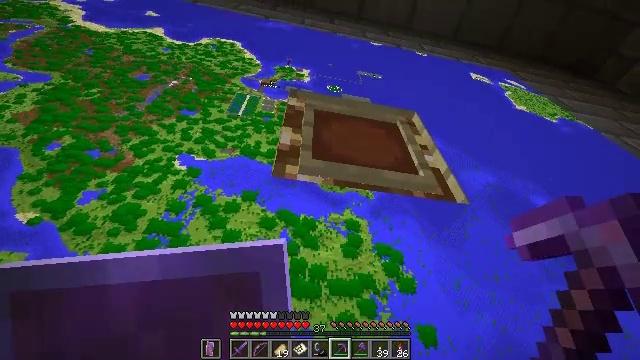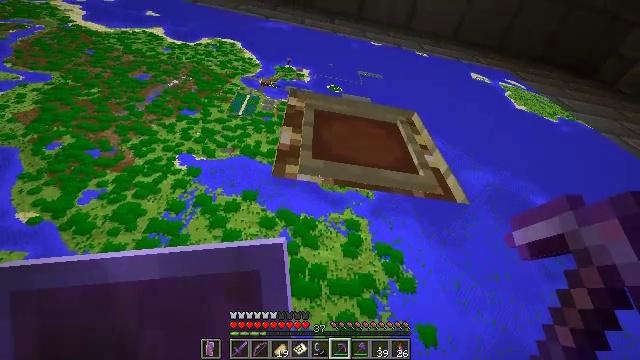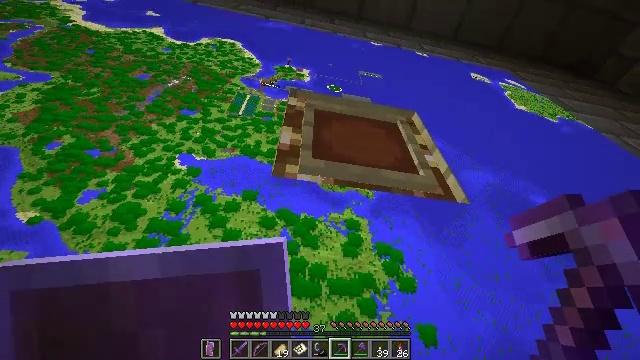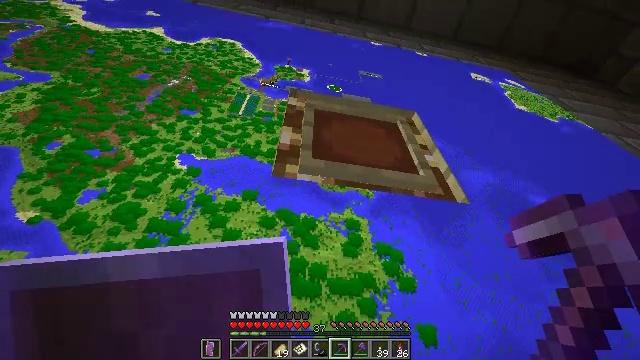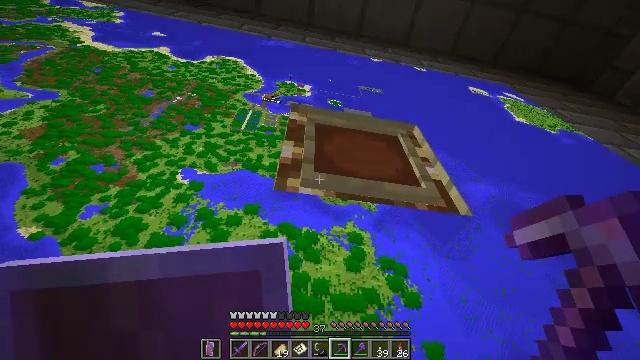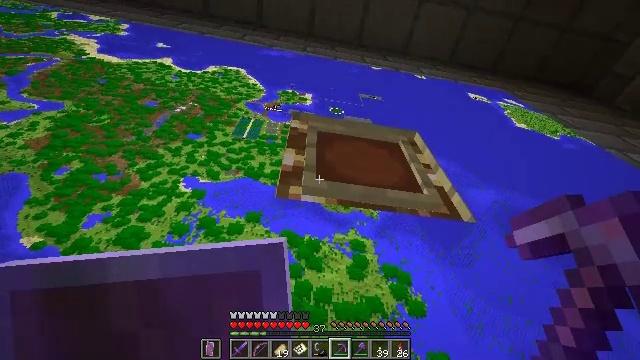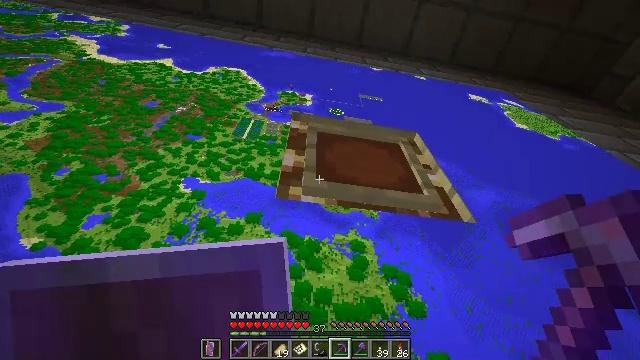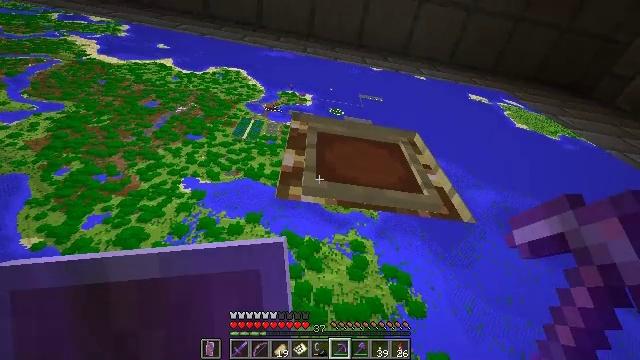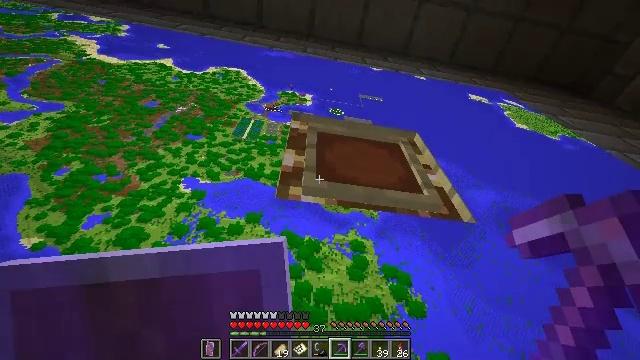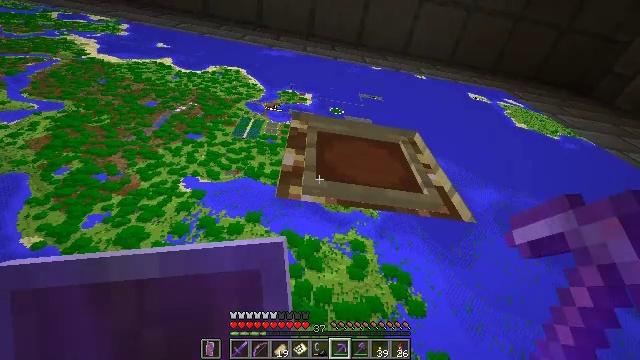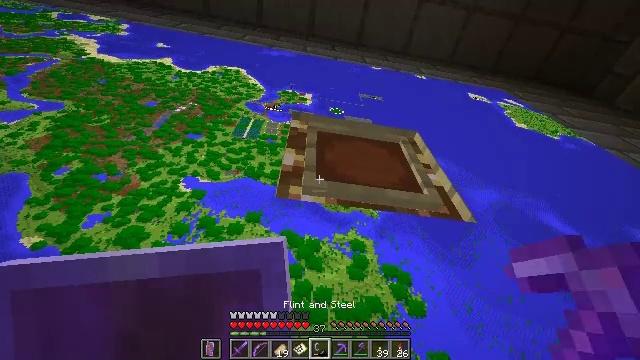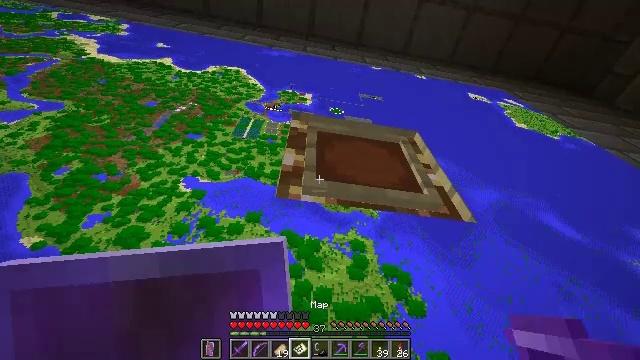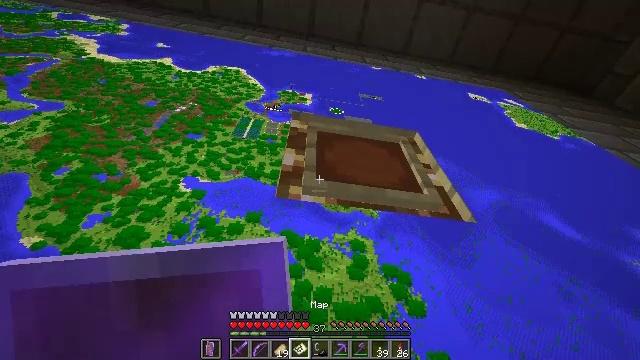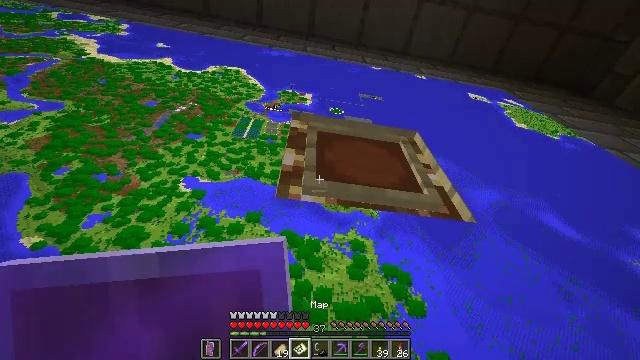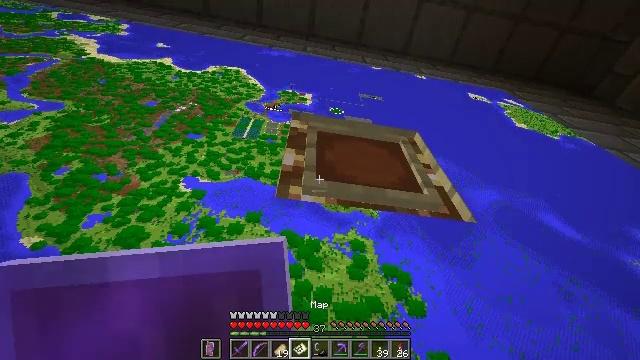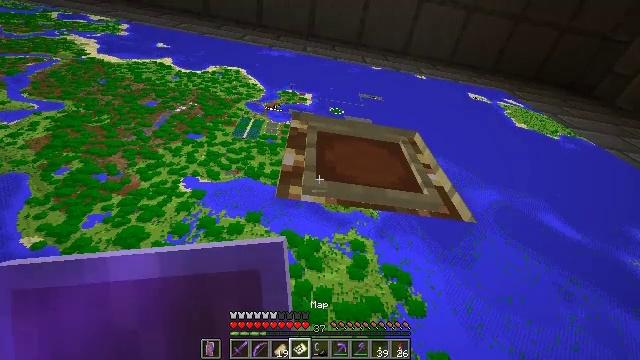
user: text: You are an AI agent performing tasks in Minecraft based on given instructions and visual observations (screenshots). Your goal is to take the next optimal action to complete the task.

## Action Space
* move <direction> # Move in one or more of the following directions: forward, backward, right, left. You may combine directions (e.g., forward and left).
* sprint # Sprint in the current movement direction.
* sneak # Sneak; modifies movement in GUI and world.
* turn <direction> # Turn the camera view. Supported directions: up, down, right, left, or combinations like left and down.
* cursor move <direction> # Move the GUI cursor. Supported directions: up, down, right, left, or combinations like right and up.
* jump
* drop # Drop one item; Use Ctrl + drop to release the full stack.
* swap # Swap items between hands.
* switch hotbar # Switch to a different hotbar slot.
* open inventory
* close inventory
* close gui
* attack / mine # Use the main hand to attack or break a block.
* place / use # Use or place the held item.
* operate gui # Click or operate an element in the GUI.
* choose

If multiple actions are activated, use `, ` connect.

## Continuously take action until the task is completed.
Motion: motion action
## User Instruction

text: Use paper to craft a filled map.
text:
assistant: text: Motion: no_op
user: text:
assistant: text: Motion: no_op
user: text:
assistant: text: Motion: no_op
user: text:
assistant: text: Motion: turn up
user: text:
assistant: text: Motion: turn up
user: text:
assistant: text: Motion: no_op
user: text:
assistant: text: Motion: no_op
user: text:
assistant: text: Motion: no_op
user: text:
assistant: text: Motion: no_op
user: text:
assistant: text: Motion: no_op
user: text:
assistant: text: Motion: no_op
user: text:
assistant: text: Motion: no_op
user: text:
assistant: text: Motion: no_op
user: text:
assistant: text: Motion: no_op
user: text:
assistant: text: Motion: no_op
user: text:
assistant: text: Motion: no_op
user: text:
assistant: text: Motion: no_op
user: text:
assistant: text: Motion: no_op
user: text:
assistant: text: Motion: turn right
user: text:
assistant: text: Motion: turn right
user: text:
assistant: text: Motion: no_op
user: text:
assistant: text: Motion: no_op
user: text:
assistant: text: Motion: no_op
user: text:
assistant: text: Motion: no_op
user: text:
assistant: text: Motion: turn right and up
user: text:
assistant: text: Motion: no_op
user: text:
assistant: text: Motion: no_op
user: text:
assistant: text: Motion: use / place
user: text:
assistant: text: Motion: use / place
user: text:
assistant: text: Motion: use / place